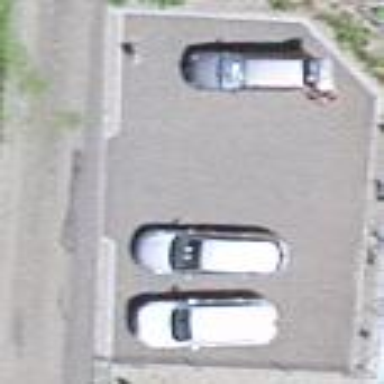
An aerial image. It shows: Parking area with surface.